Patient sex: F
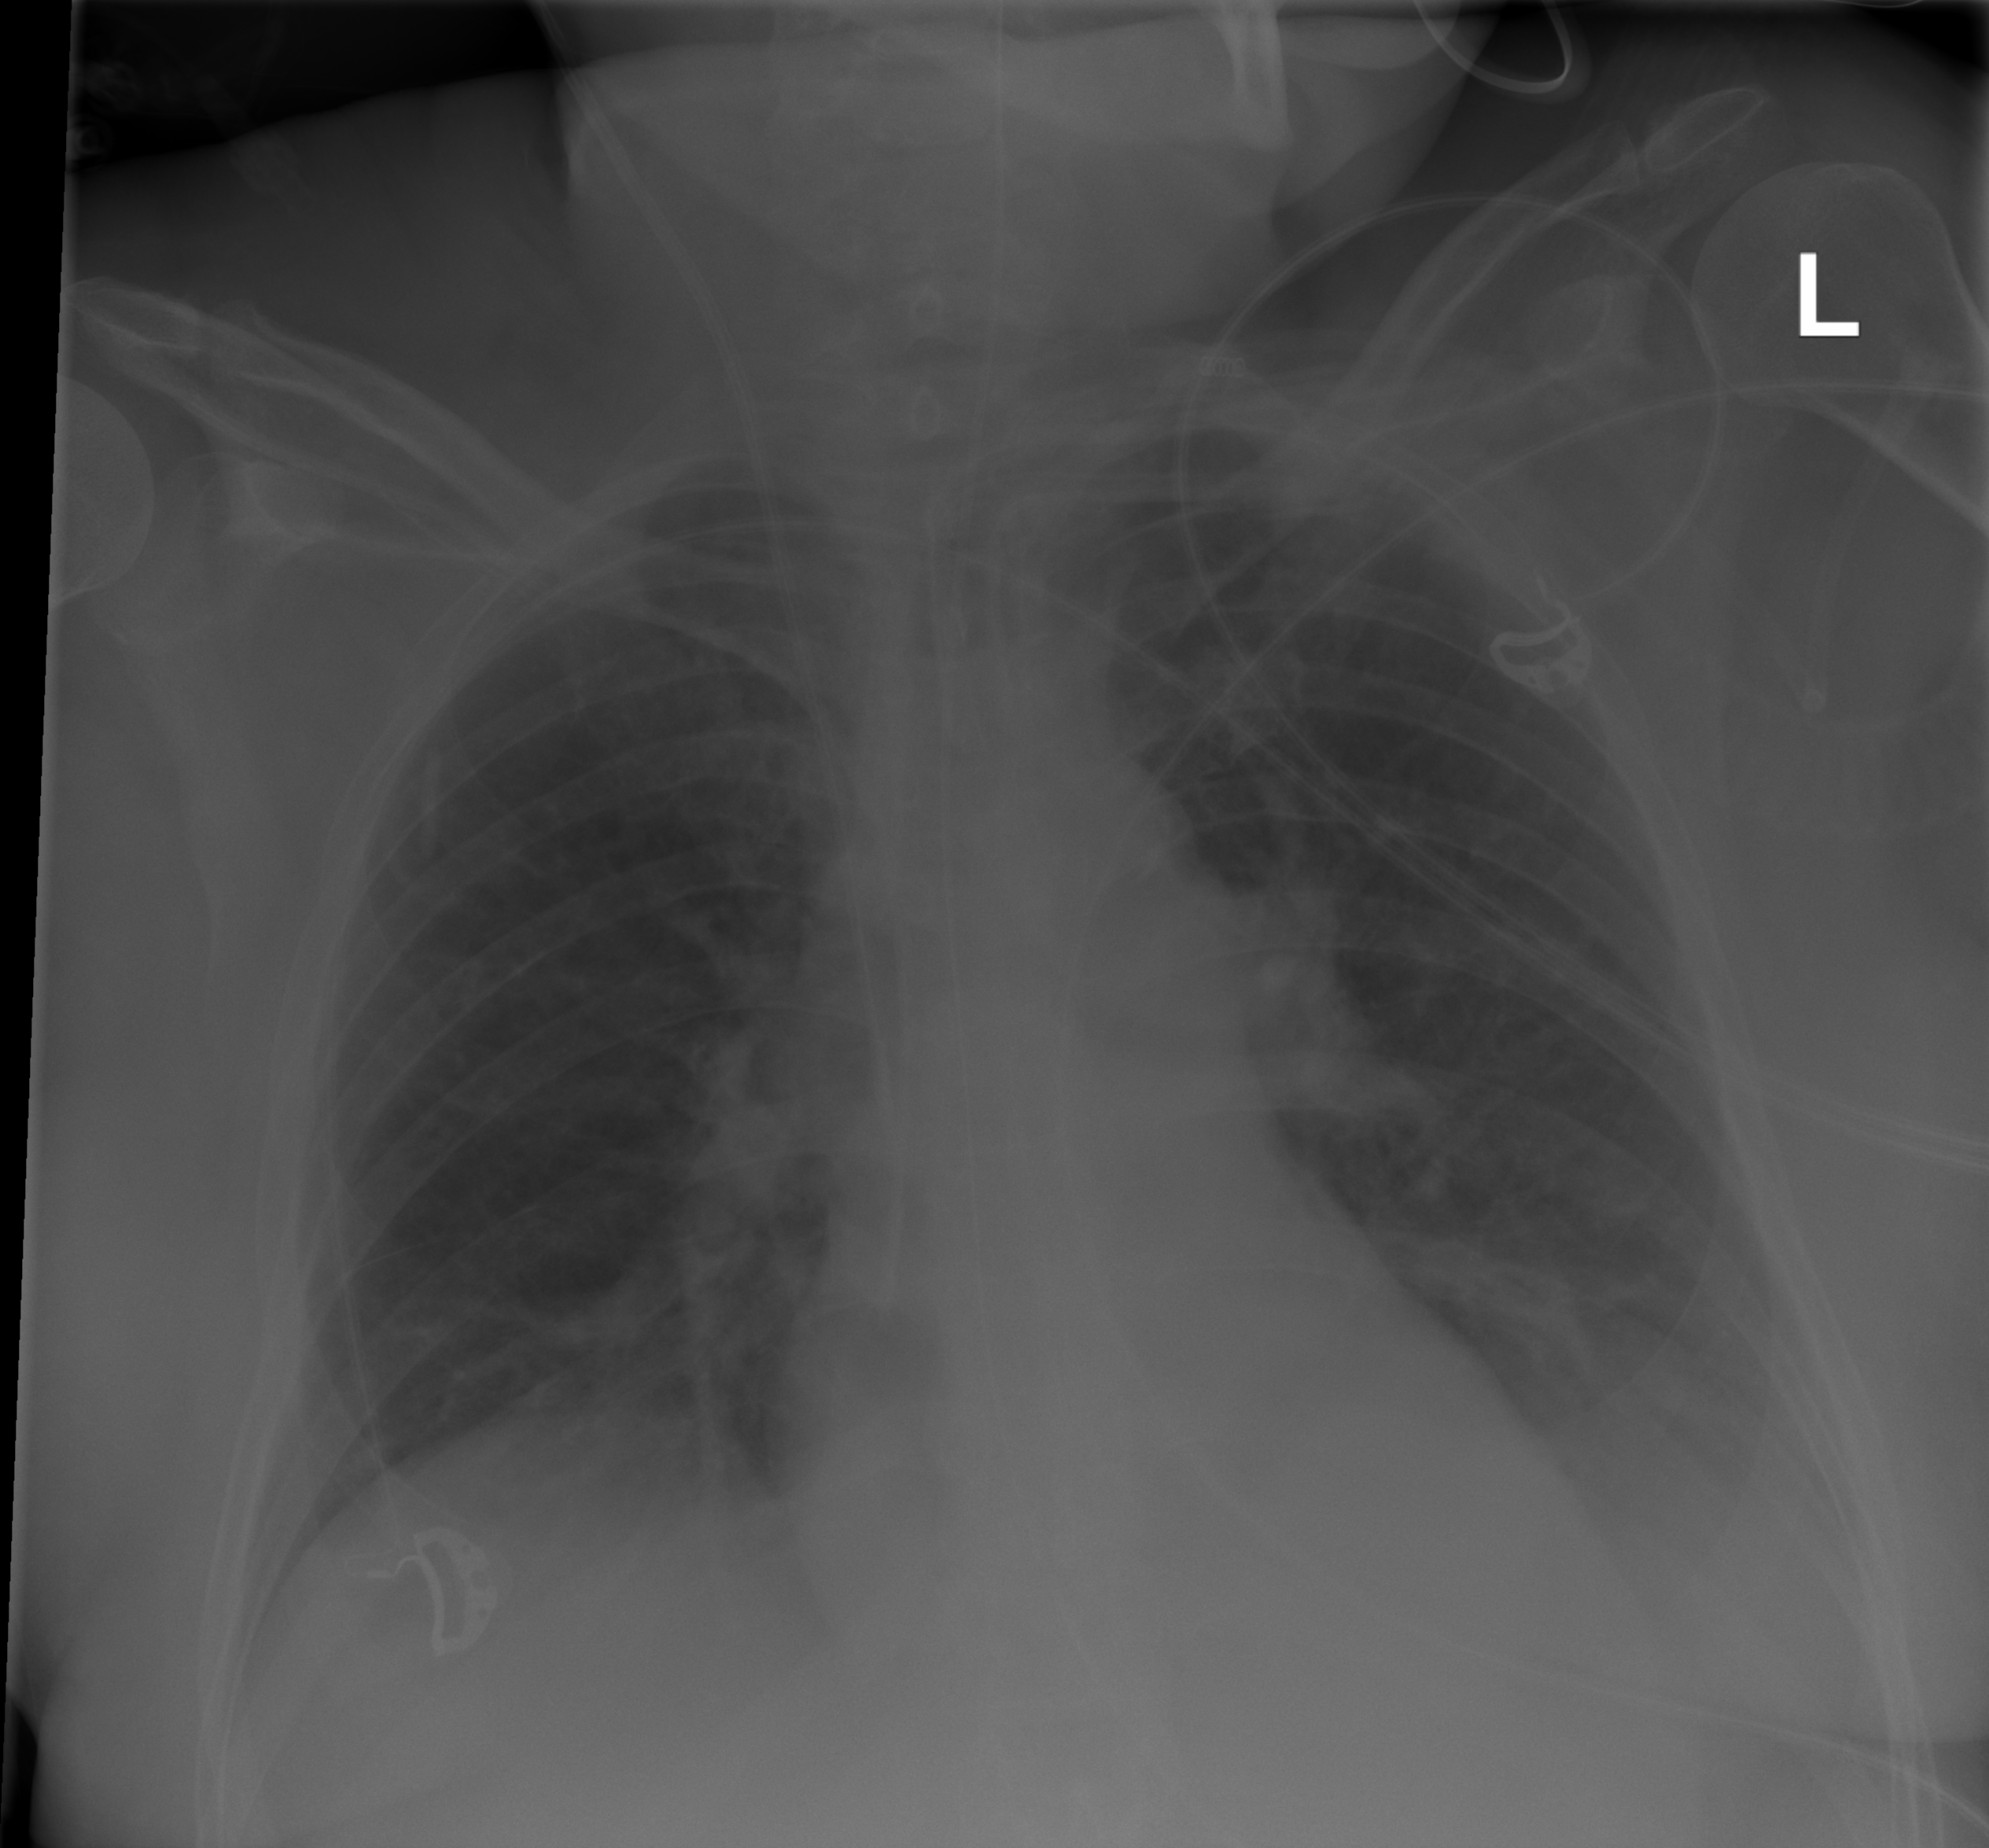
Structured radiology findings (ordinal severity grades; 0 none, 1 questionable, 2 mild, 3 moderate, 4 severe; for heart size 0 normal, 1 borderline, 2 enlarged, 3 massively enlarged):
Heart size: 0
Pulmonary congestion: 0
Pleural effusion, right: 0
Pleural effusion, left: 2
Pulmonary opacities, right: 0
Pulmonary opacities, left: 0
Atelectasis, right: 2
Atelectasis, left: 2